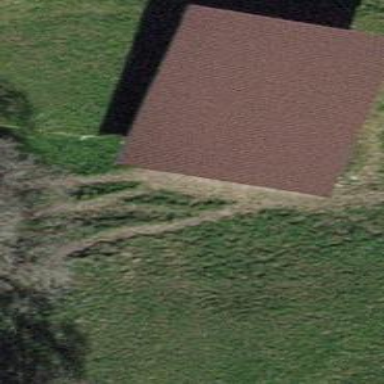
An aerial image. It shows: View of roof of building.